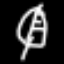
Label: leaf